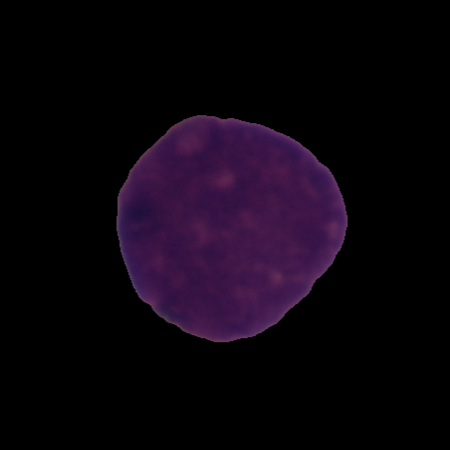
Label: cancer